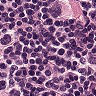
Metastatic tissue present: yes